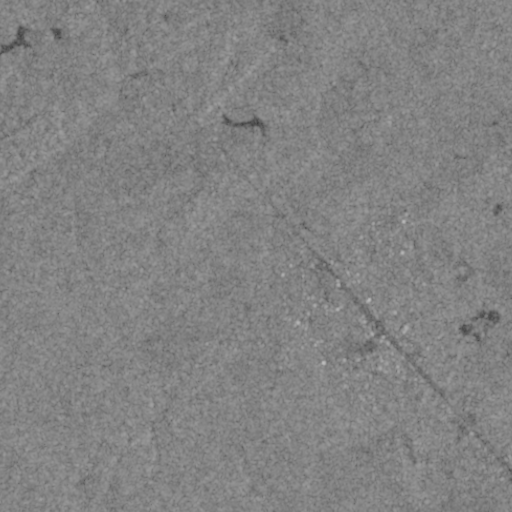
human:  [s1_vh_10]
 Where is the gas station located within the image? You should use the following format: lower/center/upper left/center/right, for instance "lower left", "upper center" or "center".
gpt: The gas station is located in the center of the image.
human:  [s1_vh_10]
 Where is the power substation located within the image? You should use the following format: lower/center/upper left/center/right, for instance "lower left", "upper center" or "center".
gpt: The power substation is located in the upper left of the image.
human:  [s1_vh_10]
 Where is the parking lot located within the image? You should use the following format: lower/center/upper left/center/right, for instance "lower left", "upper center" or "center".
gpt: There is no parking lot in the image.

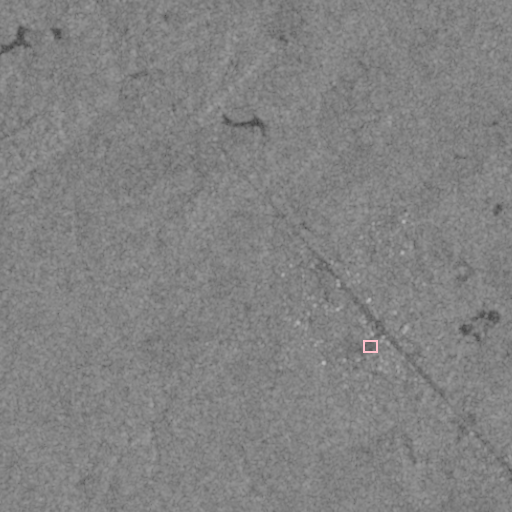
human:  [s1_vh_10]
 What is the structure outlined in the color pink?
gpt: The structure outlined in pink is a park.
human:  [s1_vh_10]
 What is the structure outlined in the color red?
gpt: There is no red outline.